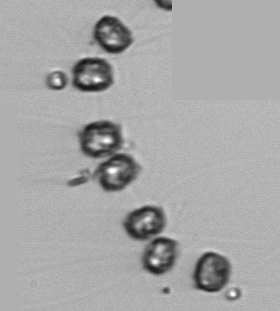
Label: Thalassiosira